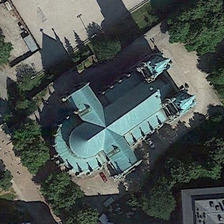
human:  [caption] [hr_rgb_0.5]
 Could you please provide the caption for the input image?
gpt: the cyan carousel church is surround by a forest near a square .

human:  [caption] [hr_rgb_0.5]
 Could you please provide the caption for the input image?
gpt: here is a church owning three towers which is surrounded by trees .

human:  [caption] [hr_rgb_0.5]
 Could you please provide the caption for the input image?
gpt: here is a church owning three towers which is surrounded by trees .

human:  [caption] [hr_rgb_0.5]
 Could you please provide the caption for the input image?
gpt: it is a cross like church with blue roof surrounded by trees .

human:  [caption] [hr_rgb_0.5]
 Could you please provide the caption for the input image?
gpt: a church is surrounded by some green trees .